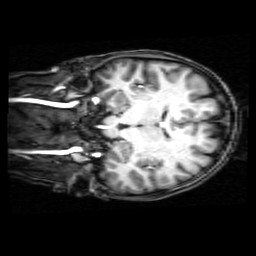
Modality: T1w
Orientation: coronal
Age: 26
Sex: female
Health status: healthy
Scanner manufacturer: philips
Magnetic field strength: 3 T
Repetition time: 0.008 s
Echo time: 0.0037 s